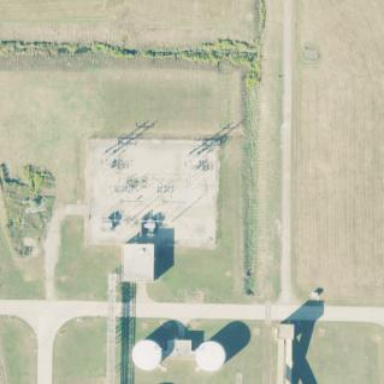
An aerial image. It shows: Outdoor industrial power substation with fence surrounding it.